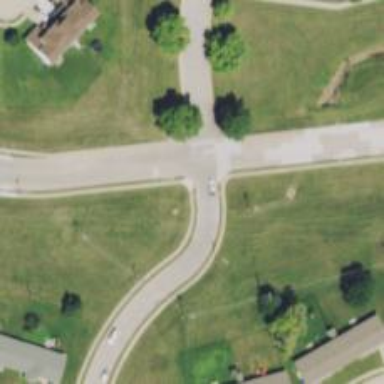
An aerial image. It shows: Crossing on footway.